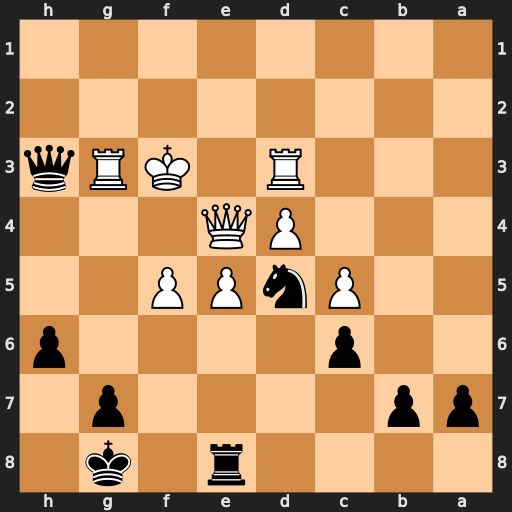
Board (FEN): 4r1k1/pp4p1/2p4p/2PnPP2/3PQ3/3R1KRq/8/8
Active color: b
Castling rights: -
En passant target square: -
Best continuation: Qf1+ Kg4 Nf6+